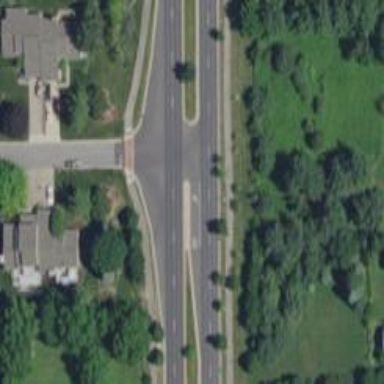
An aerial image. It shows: Uncontrolled road crossing.